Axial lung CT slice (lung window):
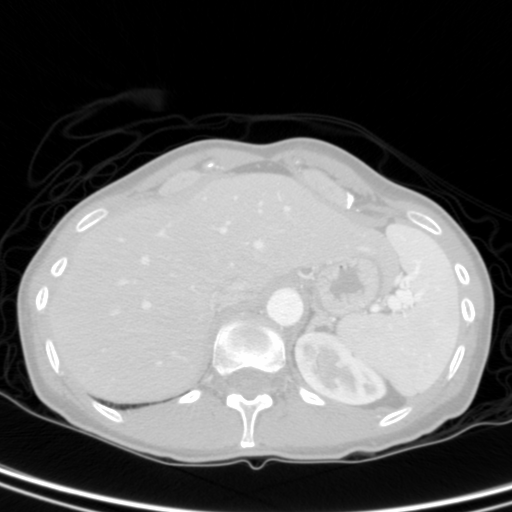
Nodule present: no